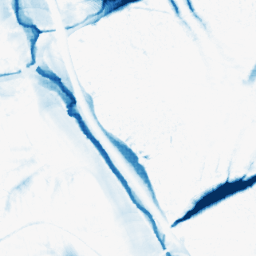
Category: morphological
Decomposition family: morphological_ellipse
Decomposition parameters: operation: closing
width: 30
height: 50
Upsampling method: sinc_blackman
Upsampling parameters: scale: 8
kernel_size: 16
Upsampling scale: 8